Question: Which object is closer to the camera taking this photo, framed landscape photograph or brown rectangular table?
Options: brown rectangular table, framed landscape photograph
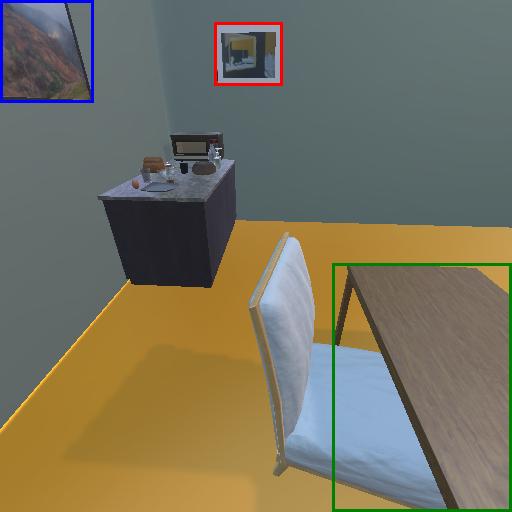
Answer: brown rectangular table